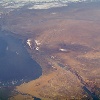
Label: land